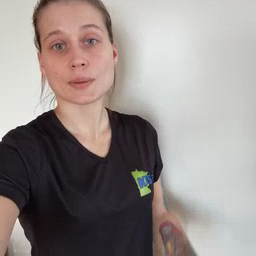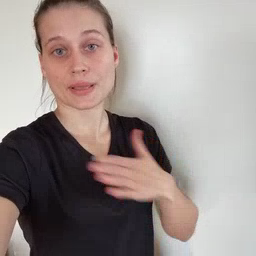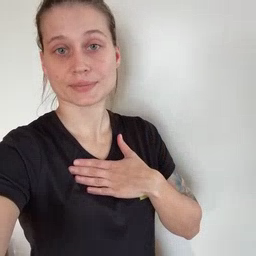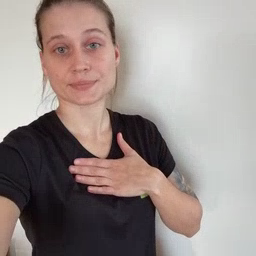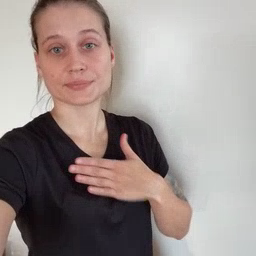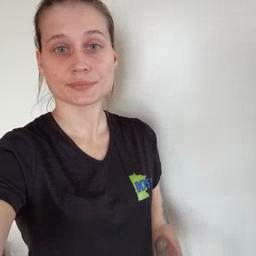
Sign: minemy